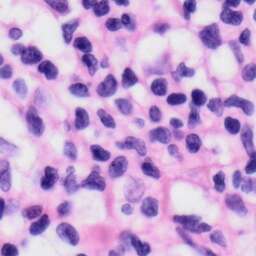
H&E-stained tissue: Skin